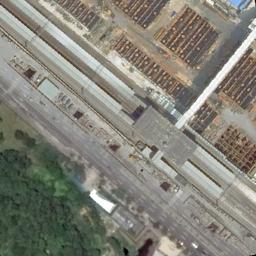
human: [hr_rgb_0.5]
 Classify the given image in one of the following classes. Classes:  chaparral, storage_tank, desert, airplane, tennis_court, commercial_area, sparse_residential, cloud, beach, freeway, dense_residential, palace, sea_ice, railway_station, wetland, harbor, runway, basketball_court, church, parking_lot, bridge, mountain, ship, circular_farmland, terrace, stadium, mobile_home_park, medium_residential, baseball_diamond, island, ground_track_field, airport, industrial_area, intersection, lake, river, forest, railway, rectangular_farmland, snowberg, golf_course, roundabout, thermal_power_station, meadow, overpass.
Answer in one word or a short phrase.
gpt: railway_station